Question: I am working on gallery kind of application. where user will tap image view to capture an image from camera. According to my requirement i need to save capture image in one specific folder in my device resource directory of the project. And that folder only i need to push on server. This is my code for capturing and writing into file...
'''
- (void)imagePickerController:(UIImagePickerController *)picker didFinishPickingMediaWithInfo:(NSDictionary *)info
{
UIImage *image = [info objectForKey:@"UIImagePickerControllerOriginalImage"];
CGFloat compression = 0.5f;
UIImage *smallSizeImage = [self scaleImage:image toSize:CGSizeMake(140.0, 80.0)];
imageData = UIImageJPEGRepresentation(smallSizeImage, compression);
ivPicture.image = smallSizeImage;
self.passingSlPosition.positionImageId = [Util getNewGUID];
[imageData writeToFile:[Util getFilePathForFileName:[NSString stringWithFormat:@"%@.jpg",self.passingSlPosition.positionImageId]] atomically:YES];
[picker dismissViewControllerAnimated:YES completion:nil];
}
-(UIImage *)scaleImage:(UIImage *)image toSize:(CGSize)newSize
{
UIGraphicsBeginImageContext(newSize);
[image drawInRect:CGRectMake(0, 0, newSize.width, newSize.height)];
UIImage *newImage = UIGraphicsGetImageFromCurrentImageContext();
UIGraphicsEndImageContext();
return newImage;
}
'''
//Util class
'''
+(NSString*)getFilePathForFileName:(NSString*)filename{
NSString *cachePath = [NSSearchPathForDirectoriesInDomains(NSCachesDirectory, NSUserDomainMask, YES) objectAtIndex:0];
return [cachePath stringByAppendingPathComponent:filename];
}
+ (NSString *)getNewGUID
{
CFUUIDRef theUUID = CFUUIDCreate(NULL);
CFStringRef string = CFUUIDCreateString(NULL, theUUID);
CFRelease(theUUID);
return (__bridge NSString *)string;
}
'''

And After writing file , i am not able to see the file in resource using this path
~/Library/Application Support/iphone simulator....
Because I have not found the iphone simulator folder in Application Support.I have installed OS X 10.8.5 & Xcode-4.6.3.
So, can you please help me that what would be the following code for the above code? Please suggest some solution for this.
Thanks.
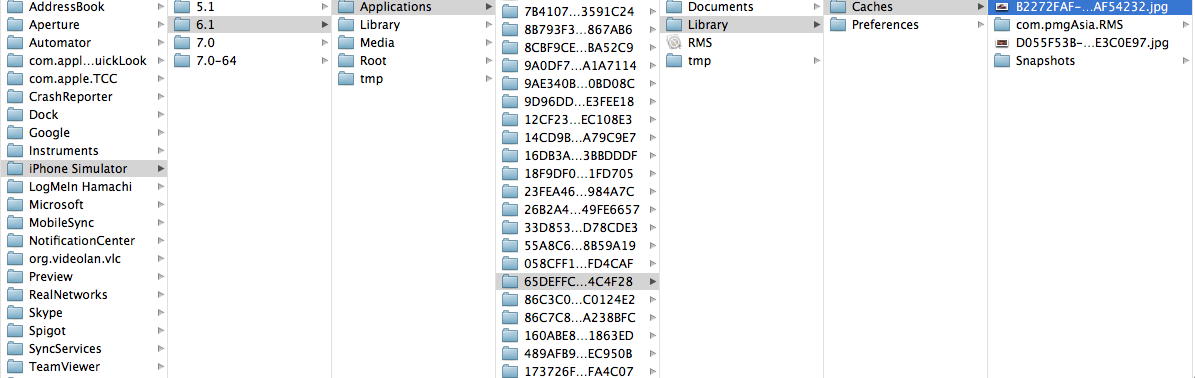
Answer: in Finder. And input '~/Library'.
Then, you can access to Simulator folder.
Application Support -> iPhone Simulator